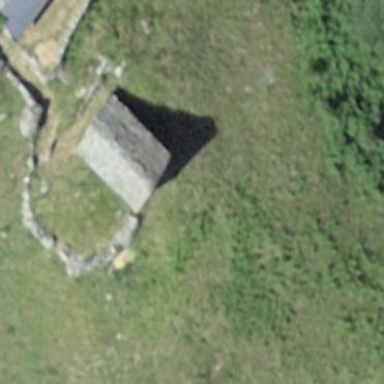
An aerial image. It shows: Cabin.